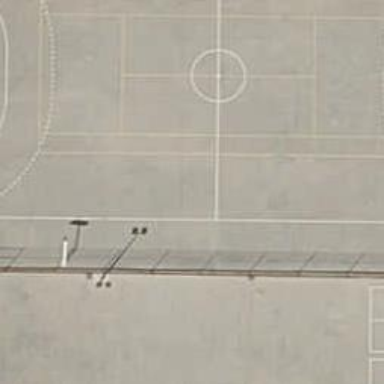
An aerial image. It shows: Soccer pitch for leisureland activities.